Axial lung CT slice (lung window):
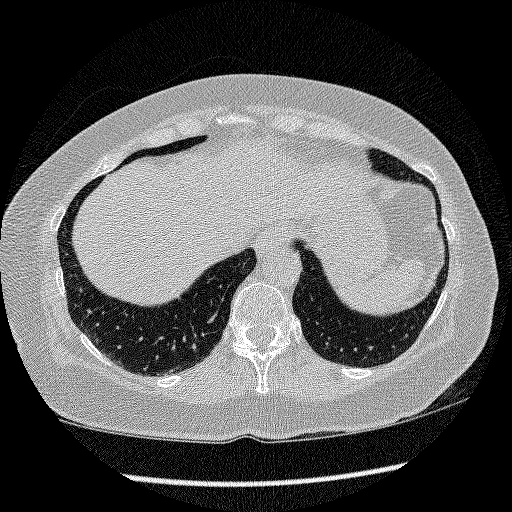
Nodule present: no